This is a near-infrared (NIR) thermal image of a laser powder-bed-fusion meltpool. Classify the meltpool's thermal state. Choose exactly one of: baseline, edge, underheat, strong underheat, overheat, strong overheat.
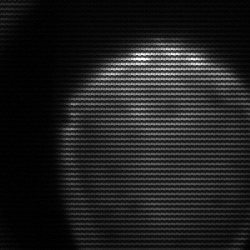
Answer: edge